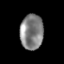
Tissue: lung
Cell type: Epithelial cells
Senescence score: 0.2007
Nuclear area (px): 795
Mean DAPI intensity: 130.221